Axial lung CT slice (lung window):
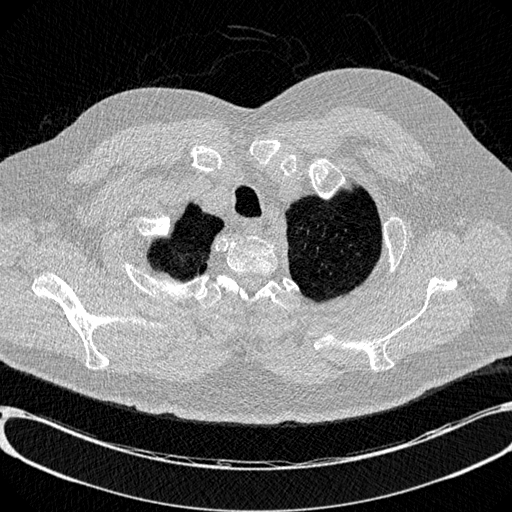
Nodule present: no